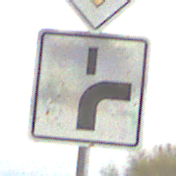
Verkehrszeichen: VerlaufVorfahrtsstrasse8
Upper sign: Vorfahrtsstrasse
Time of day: MorningAfternoon
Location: Outdoor (Suburban)
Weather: Overcast
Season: NotSpecified
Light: Natural